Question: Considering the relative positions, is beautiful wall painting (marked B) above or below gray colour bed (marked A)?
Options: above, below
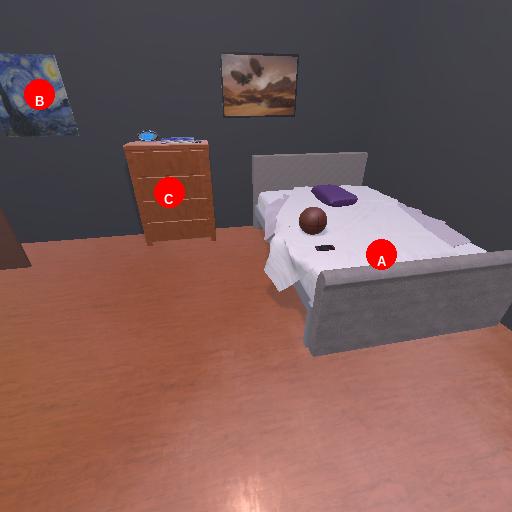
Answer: above